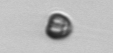
Label: Apedinella